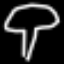
Label: mushroom